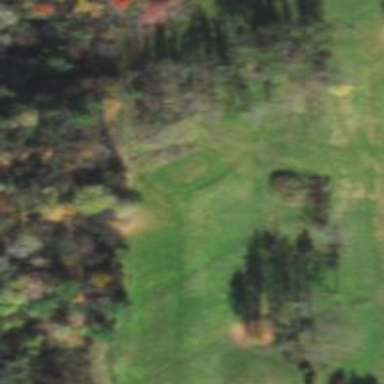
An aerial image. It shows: View of golf hole.